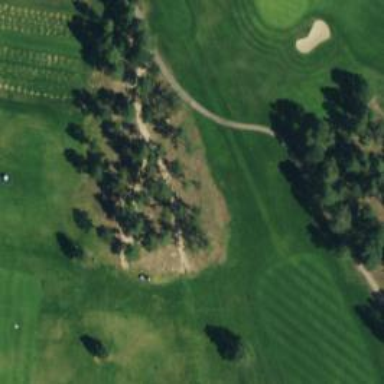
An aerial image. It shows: Footway that doubles as golf path.